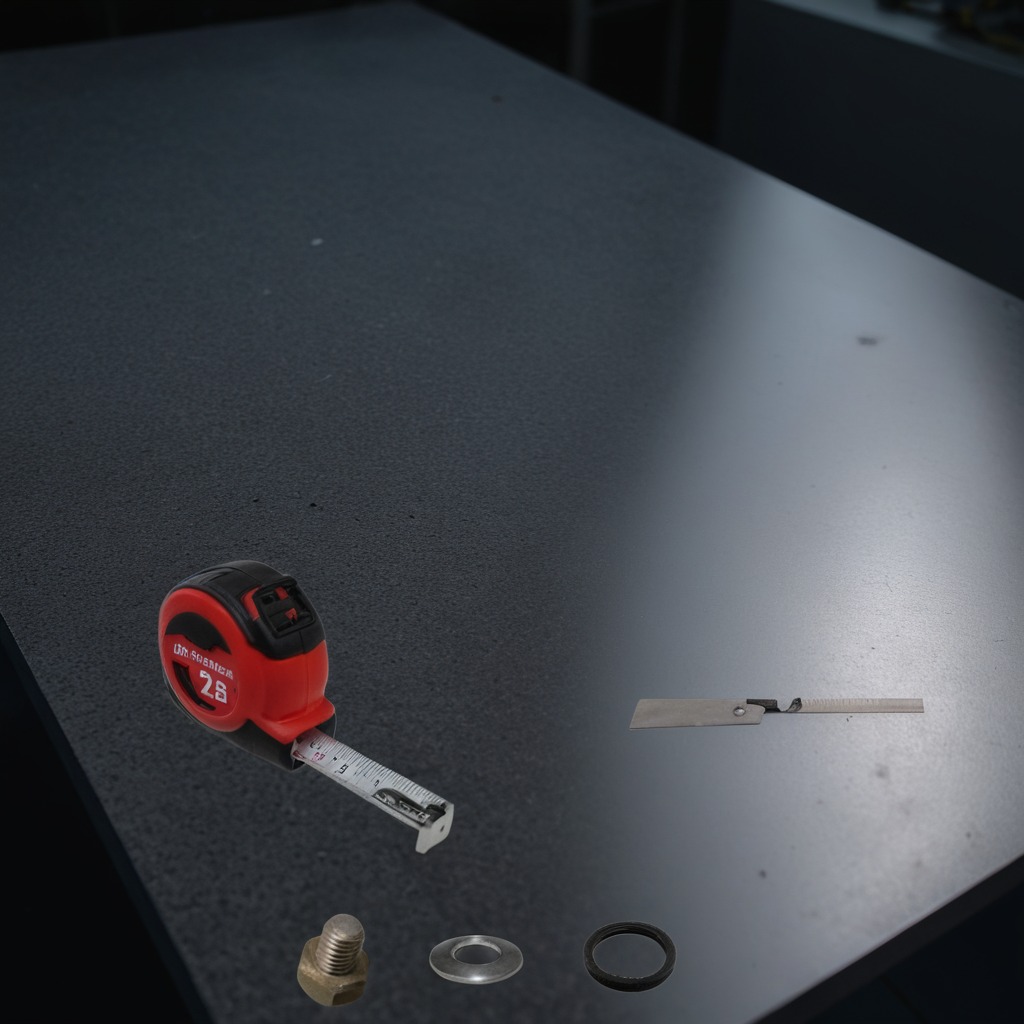
A rubber Oring, a flat metal washer, a measuring tape, a metal machine screw, and a handheld metal saw are lying on the clean granite table inside a workshop at night.